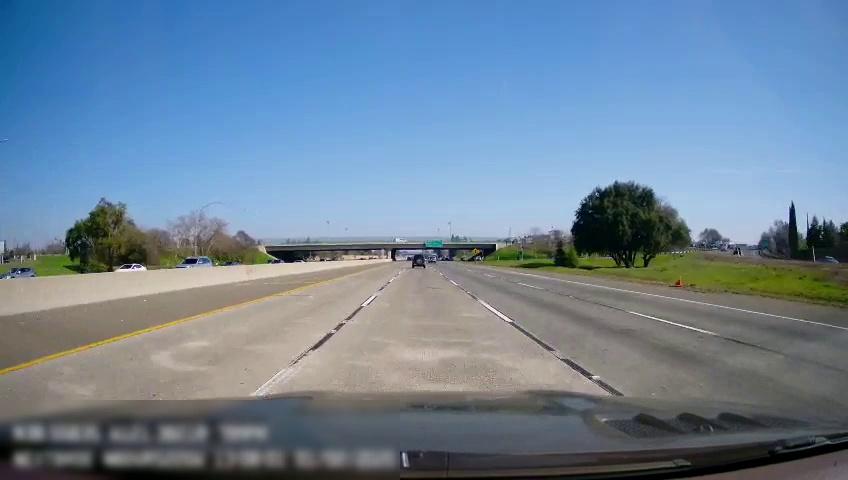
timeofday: Day
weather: Sunny
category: Drivable Space
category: Vehicles | SUV
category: Vehicles | Car
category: Vehicles | Car
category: Vehicles | SUV
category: Vehicles | Car
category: Drivable Space
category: Lanes | Current Lane
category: Lanes | Alternate Lane
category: Lanes | Alternate Lane
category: Lanes | Alternate Lane
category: Lanes | Alternate Lane
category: Lanes | Alternate Lane
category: Traffic | Signs